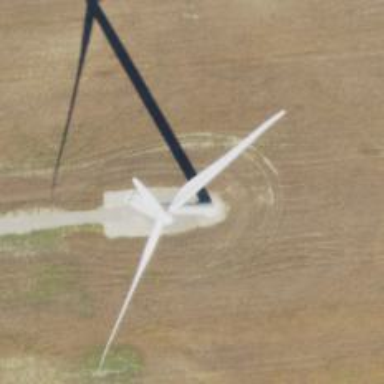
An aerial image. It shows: Wind generator using horizontal axis wind turbines.